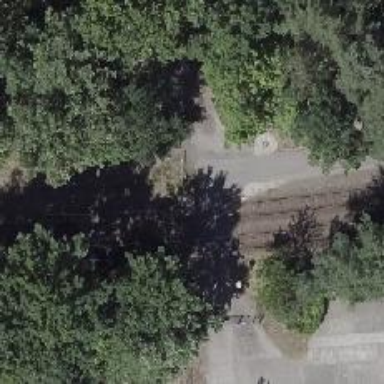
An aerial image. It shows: Uncontrolled tram railway crossing.